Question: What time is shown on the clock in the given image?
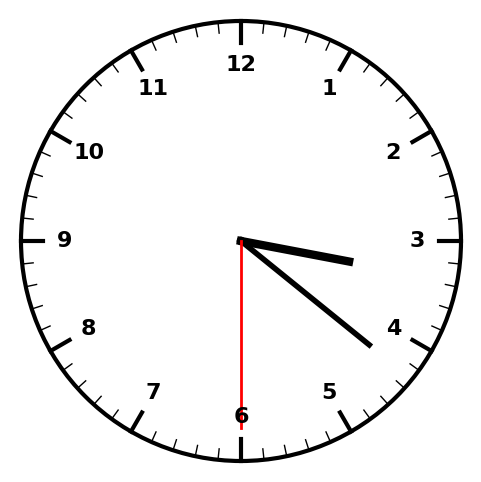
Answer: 03:21:30